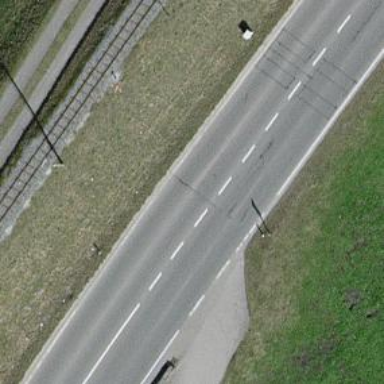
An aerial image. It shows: Primary road with asphalt surface.